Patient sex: M
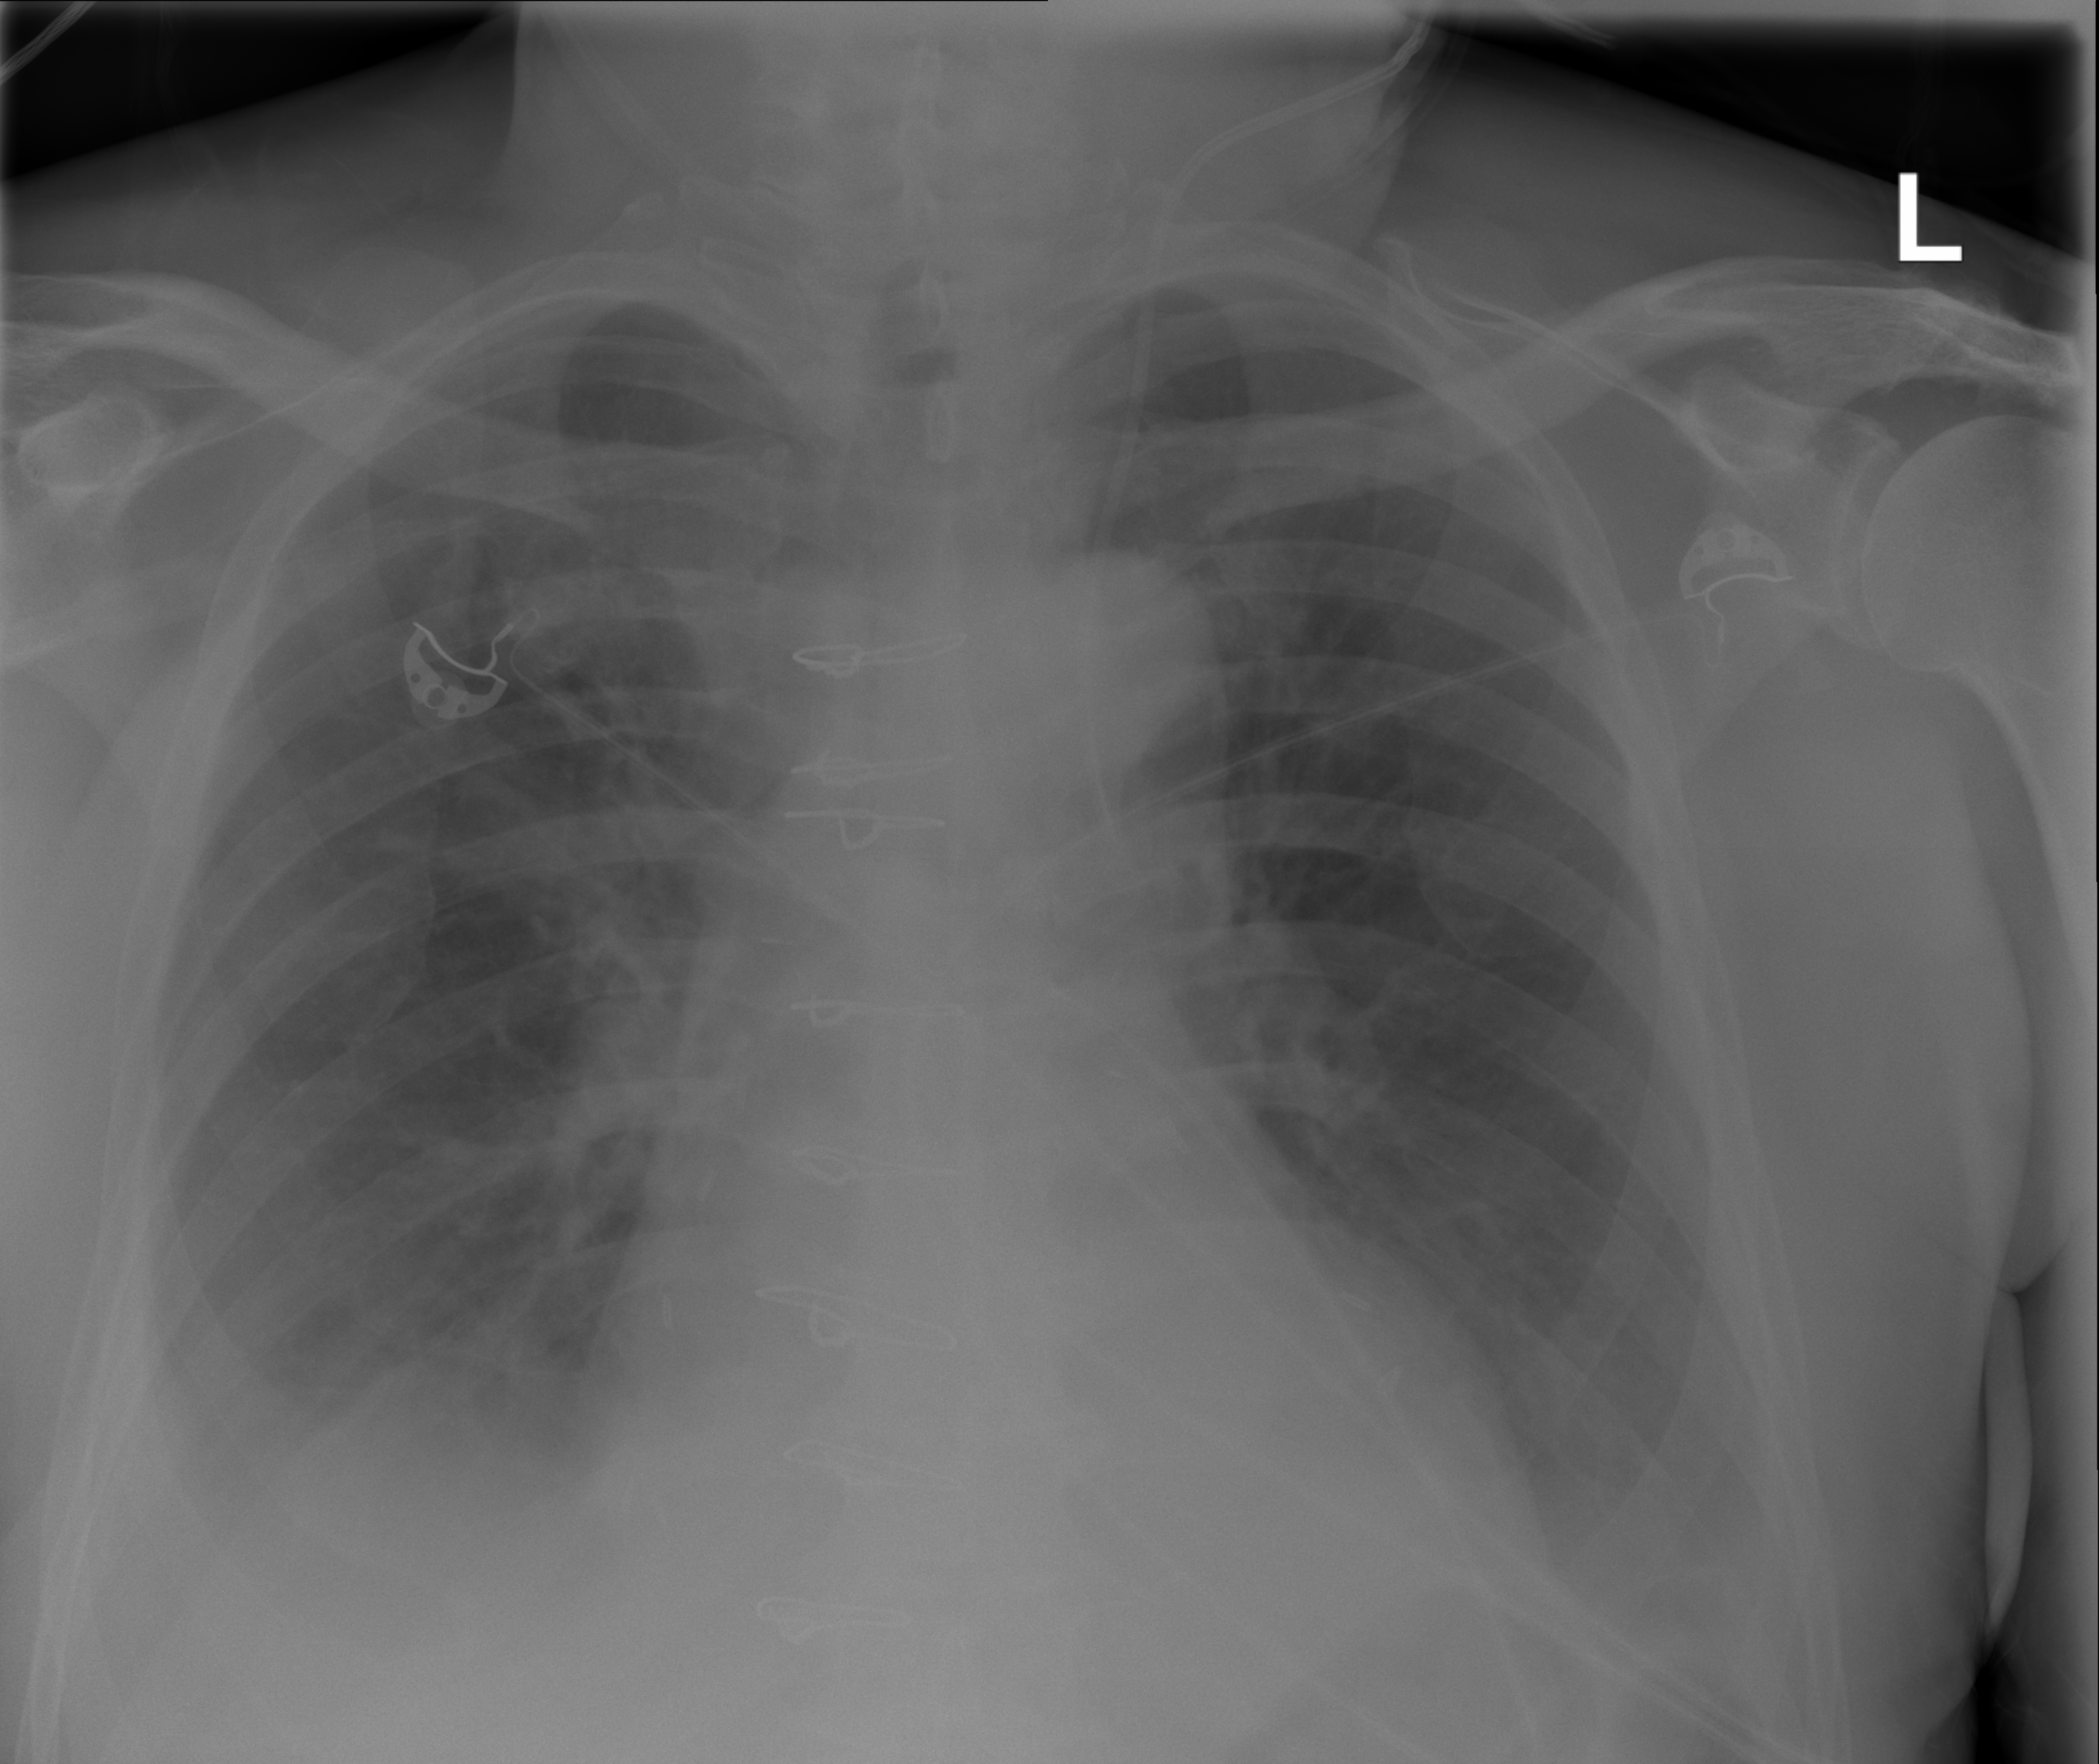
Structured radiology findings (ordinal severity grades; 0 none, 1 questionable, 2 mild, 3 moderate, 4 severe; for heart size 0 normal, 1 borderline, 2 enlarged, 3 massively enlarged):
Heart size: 2
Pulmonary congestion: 2
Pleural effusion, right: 2
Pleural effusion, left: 2
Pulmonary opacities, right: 0
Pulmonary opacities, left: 0
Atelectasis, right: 3
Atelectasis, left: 2